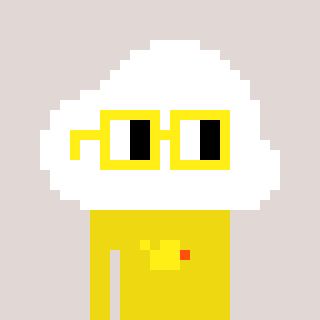
a pixel art character with square yellow glasses, a cloud-shaped head and a yellow-colored body on a warm background